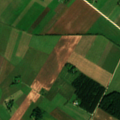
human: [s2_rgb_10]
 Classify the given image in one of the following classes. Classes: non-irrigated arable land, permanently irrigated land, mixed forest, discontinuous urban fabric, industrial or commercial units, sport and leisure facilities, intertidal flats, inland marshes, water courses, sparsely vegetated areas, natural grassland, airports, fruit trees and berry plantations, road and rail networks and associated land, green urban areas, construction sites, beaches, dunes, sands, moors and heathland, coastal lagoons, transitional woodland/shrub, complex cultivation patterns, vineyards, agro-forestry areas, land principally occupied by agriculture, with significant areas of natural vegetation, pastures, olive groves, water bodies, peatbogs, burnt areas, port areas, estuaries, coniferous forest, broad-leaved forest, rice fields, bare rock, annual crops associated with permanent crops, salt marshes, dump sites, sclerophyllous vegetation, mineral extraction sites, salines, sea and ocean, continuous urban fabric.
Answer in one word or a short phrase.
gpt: non-irrigated arable land, pastures, complex cultivation patterns, broad-leaved forest